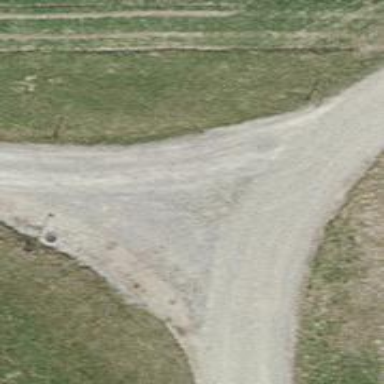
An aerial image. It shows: Gravel track with grade2 quality.